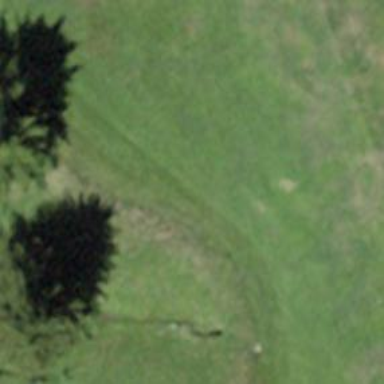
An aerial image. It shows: Golf hole.